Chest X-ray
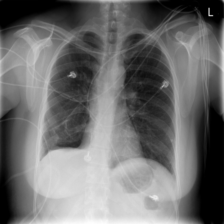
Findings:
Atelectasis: positive
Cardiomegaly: negative
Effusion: negative
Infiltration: negative
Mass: negative
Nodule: negative
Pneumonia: negative
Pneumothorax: negative
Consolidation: negative
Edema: negative
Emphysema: negative
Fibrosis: negative
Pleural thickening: negative
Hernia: negative